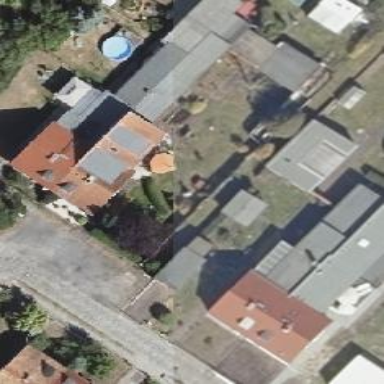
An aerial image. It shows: Detached building with gabled roof.